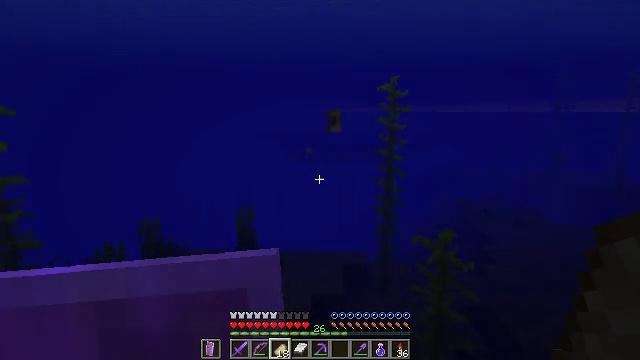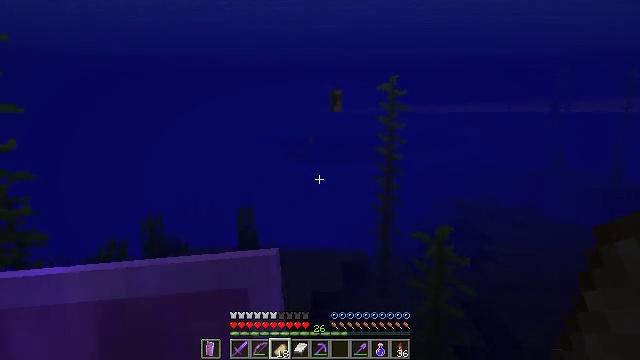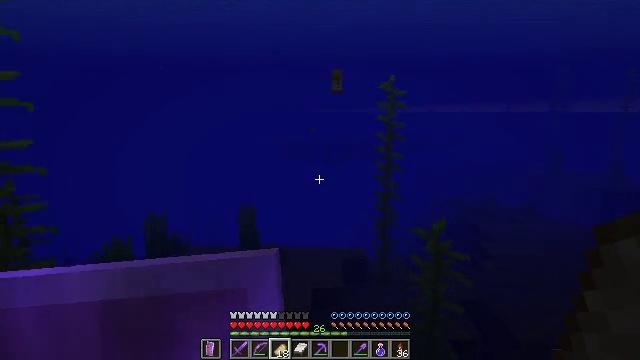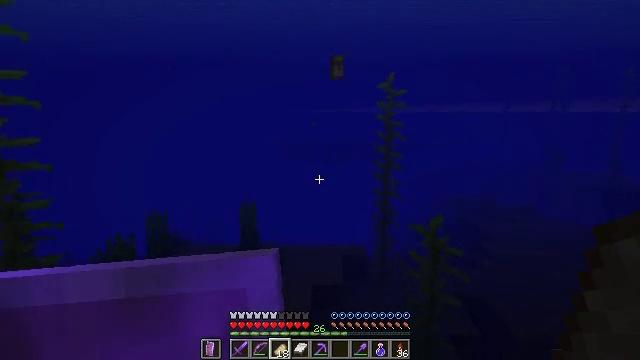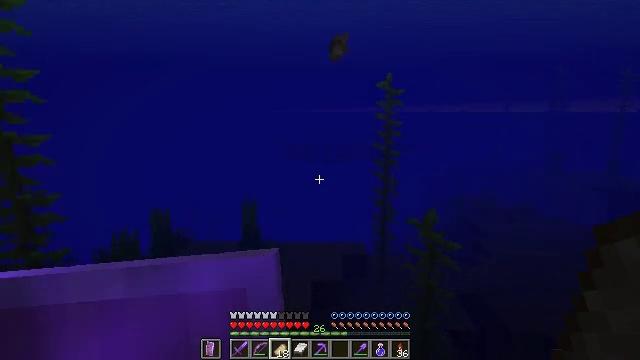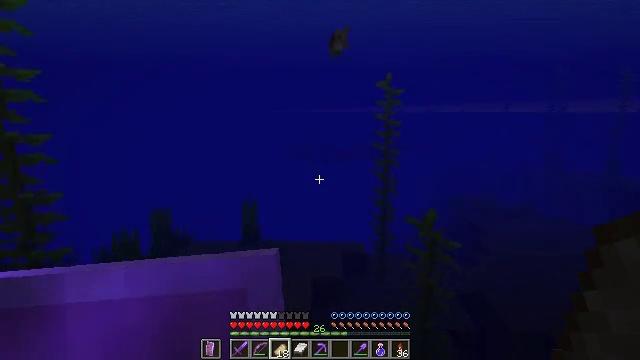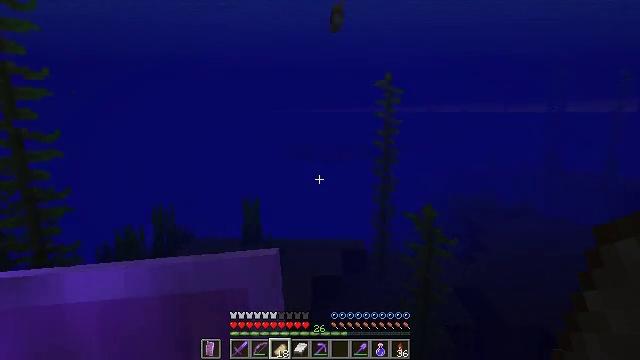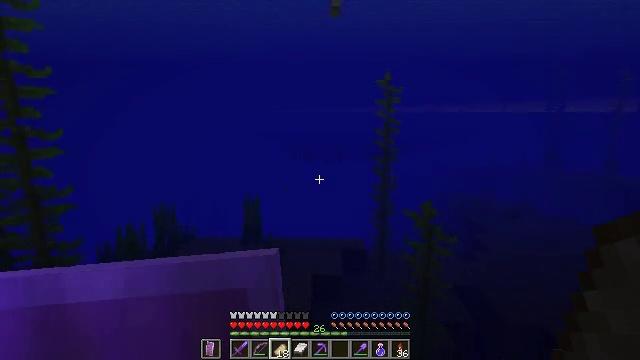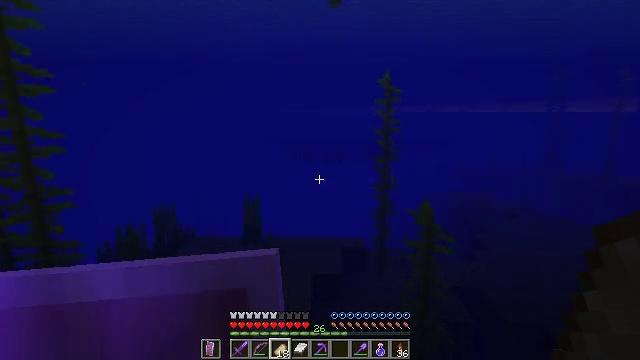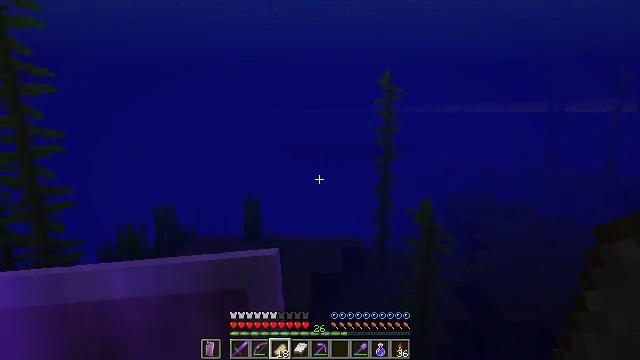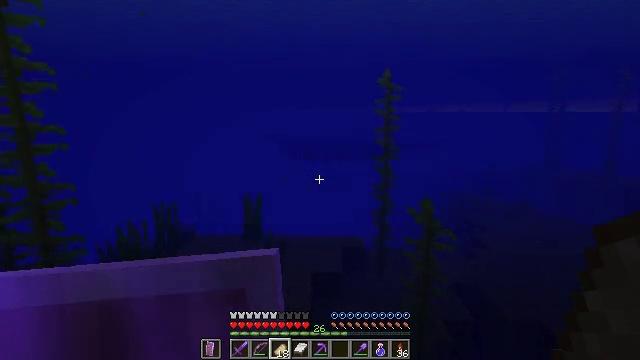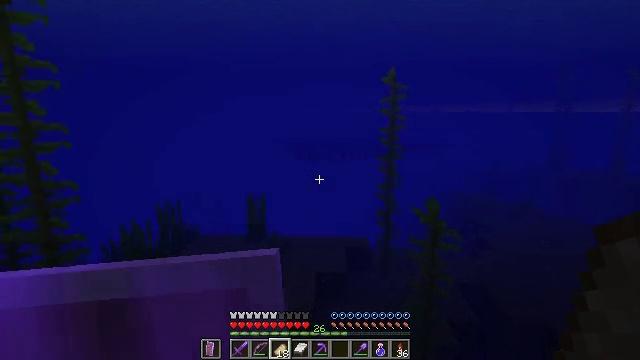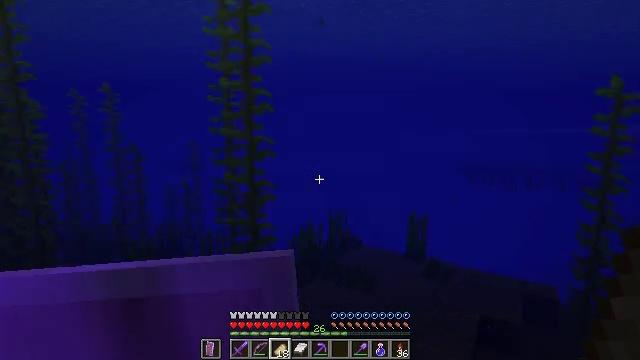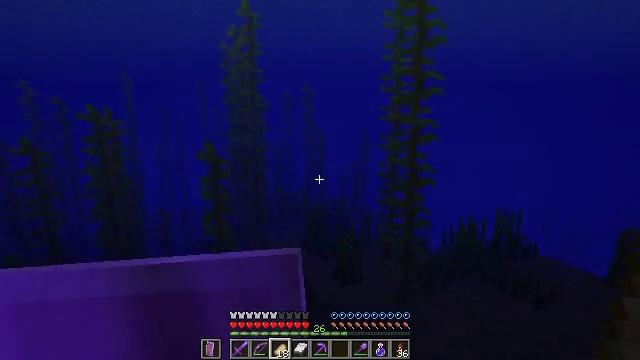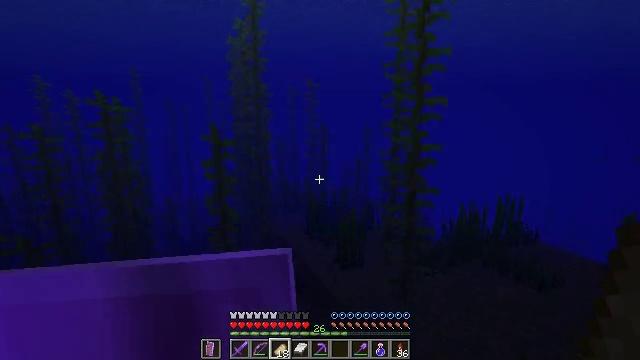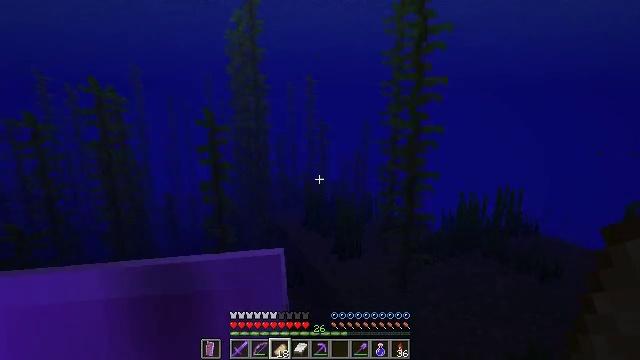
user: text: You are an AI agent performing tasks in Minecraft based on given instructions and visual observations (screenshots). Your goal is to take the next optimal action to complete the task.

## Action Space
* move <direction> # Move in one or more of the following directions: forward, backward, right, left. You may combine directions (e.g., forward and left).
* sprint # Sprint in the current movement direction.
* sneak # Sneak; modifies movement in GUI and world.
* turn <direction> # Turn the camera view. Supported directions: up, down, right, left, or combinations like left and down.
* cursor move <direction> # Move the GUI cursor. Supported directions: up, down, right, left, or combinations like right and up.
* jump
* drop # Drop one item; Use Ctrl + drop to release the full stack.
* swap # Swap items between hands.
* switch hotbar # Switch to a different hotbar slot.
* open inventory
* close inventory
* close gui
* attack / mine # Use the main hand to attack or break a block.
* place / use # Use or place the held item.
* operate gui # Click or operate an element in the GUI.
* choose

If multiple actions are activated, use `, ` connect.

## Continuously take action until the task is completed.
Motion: motion action
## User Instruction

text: Mine sand by the water.
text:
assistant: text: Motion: move back
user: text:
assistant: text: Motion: move back
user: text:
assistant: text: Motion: move back
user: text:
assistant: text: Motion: move back
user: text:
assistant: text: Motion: no_op
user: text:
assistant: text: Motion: no_op
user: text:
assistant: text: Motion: no_op
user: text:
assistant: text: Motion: no_op
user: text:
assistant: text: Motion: no_op
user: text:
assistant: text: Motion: move forward
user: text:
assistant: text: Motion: move forward, sprint
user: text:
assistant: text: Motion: move forward, sprint, turn left and up
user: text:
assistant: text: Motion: move forward, sprint, turn left and down
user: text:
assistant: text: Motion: move forward, sprint
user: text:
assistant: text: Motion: move forward, sprint
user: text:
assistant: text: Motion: move forward, sprint
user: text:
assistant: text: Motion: move forward, sprint
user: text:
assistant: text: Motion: move forward, sprint
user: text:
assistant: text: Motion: move forward, sprint
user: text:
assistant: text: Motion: move forward, sprint, jump
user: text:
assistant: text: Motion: move forward, sprint, jump
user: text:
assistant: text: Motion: move forward, sprint, jump
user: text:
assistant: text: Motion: move forward, sprint, jump
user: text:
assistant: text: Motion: move forward, sprint, jump
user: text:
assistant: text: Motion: move forward, sprint, jump
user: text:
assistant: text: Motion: move forward, sprint, jump
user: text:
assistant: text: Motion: move forward, sprint, jump
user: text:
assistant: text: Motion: move forward, sprint, jump
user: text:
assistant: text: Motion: move forward, sprint, jump
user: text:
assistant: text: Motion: move forward, sprint, jump